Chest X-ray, PA view. Patient: 64 years old, sex M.
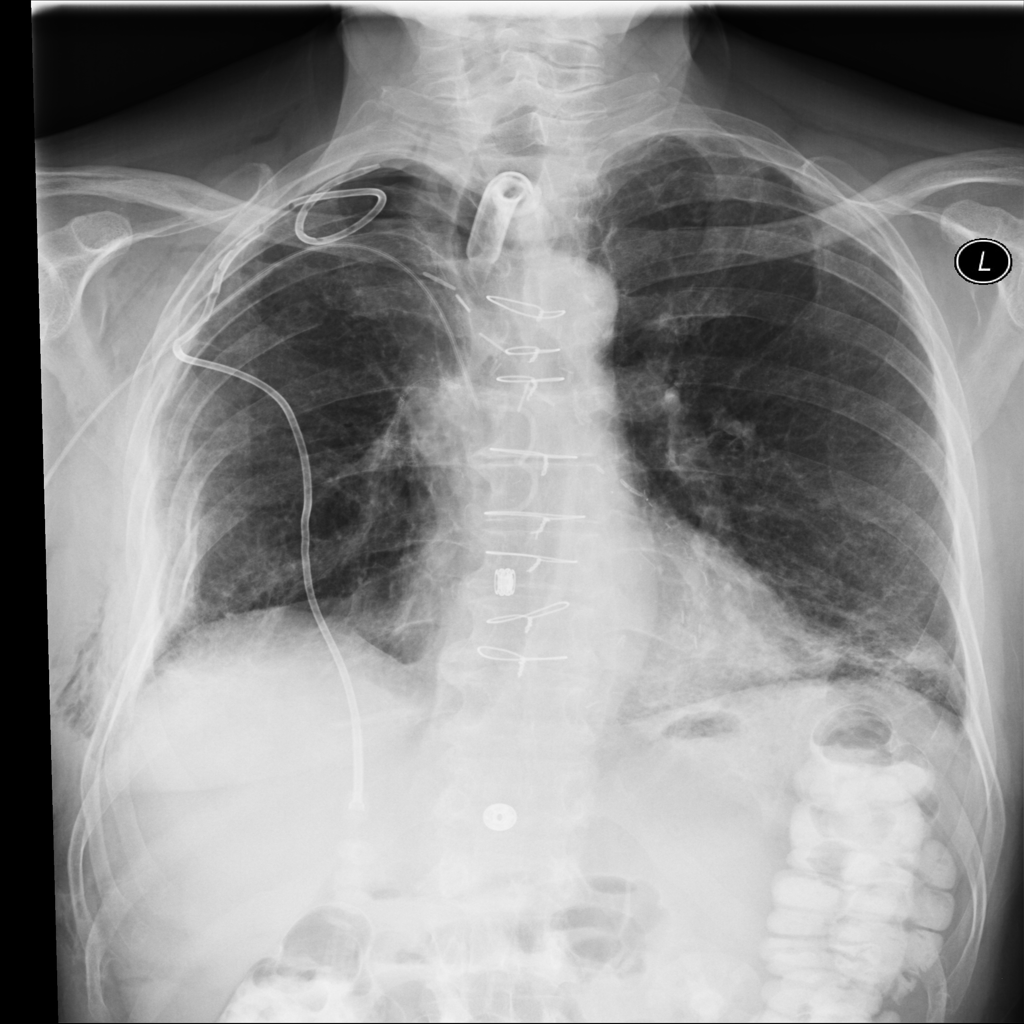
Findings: Consolidation, Emphysema, Pneumothorax